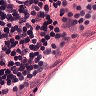
Metastatic tissue present: no